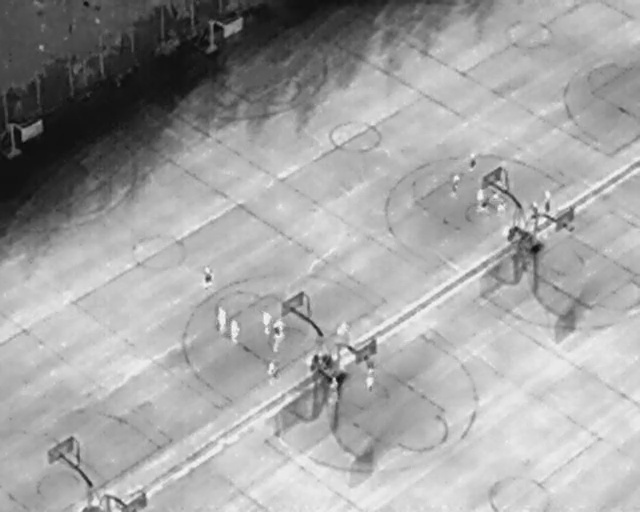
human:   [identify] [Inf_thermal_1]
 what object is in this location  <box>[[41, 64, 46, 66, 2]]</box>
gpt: <ref>1 large person at the center</ref>

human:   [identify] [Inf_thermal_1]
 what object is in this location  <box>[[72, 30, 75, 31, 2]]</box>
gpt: <ref>1 small person at the right</ref>